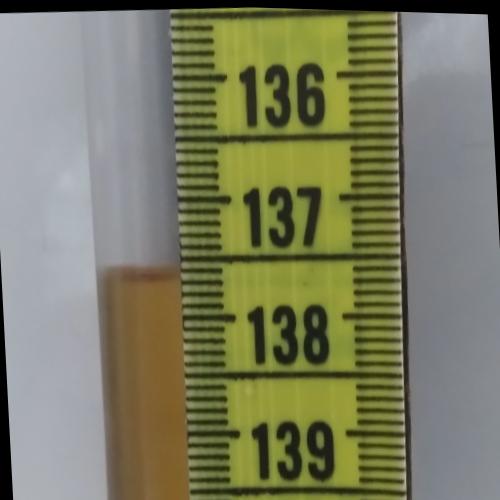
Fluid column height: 137.7 cm